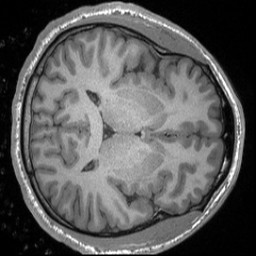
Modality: T1w
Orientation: axial